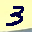
Label: 3